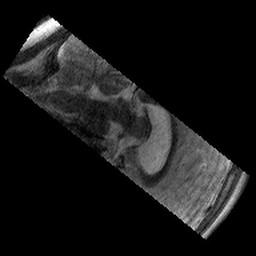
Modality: T2w
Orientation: sagittal
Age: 13
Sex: male
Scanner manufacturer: siemens
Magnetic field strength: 3 T
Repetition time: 8.46 s
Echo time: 0.067 s